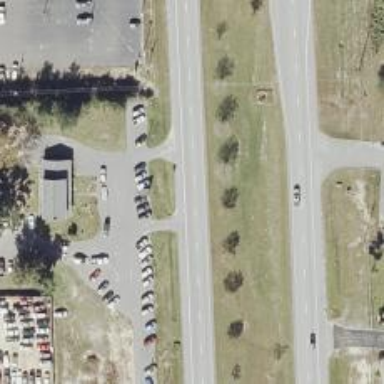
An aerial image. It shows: Asphalt trunk highway classified as expressway.